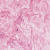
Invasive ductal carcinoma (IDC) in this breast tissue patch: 0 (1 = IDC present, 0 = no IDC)